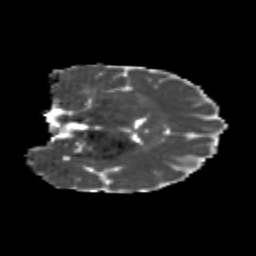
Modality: MD
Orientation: coronal
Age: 22
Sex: male
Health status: healthy
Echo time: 0.074 s